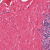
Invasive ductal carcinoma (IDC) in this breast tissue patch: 0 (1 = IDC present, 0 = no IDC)